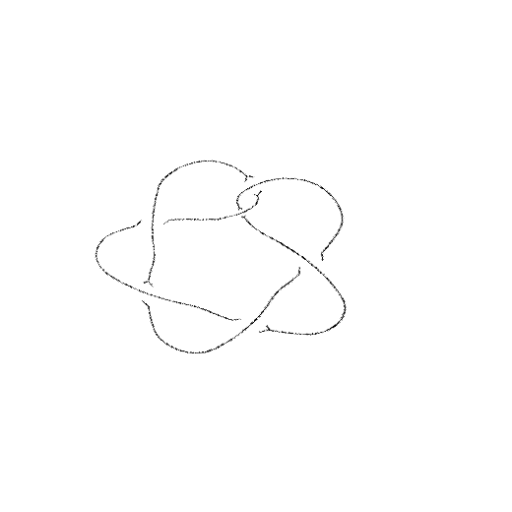
Crossing number: 6